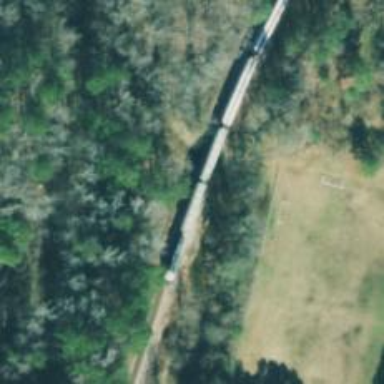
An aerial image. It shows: Railway bridge.